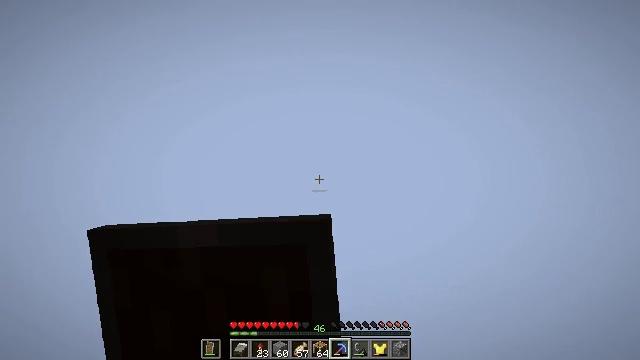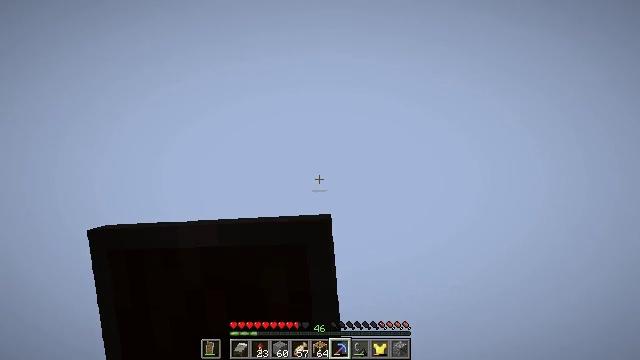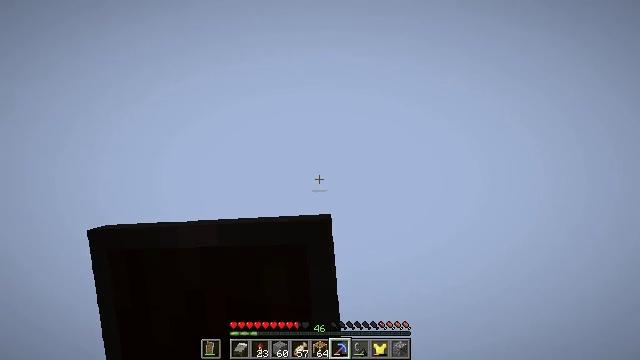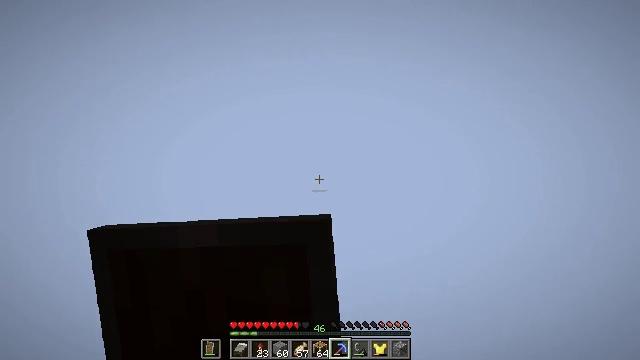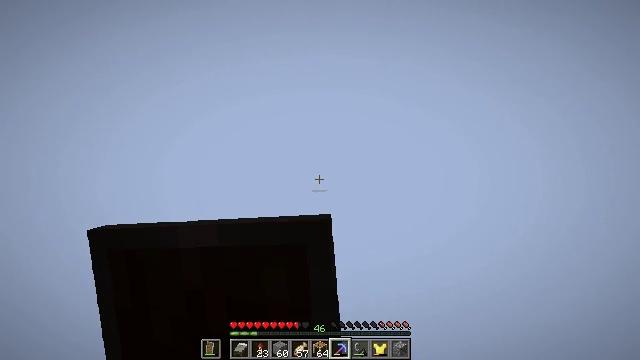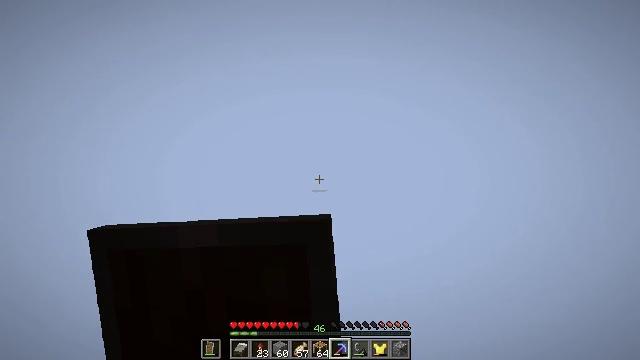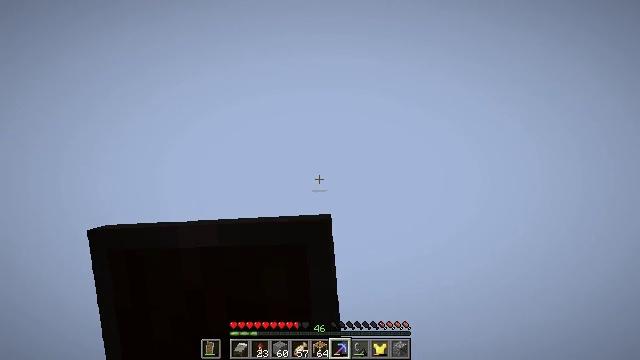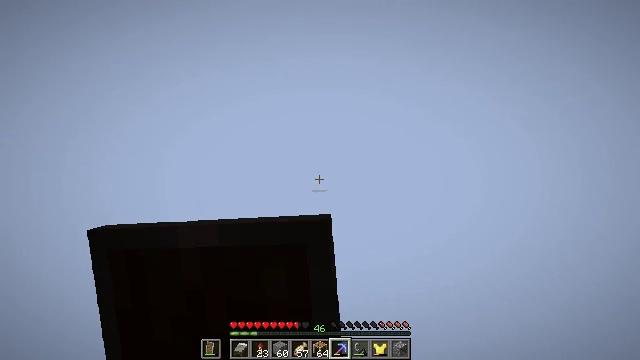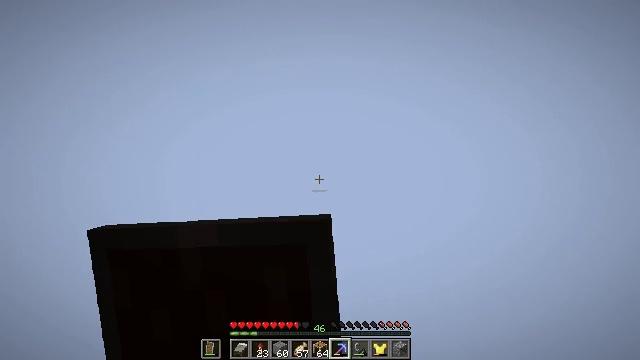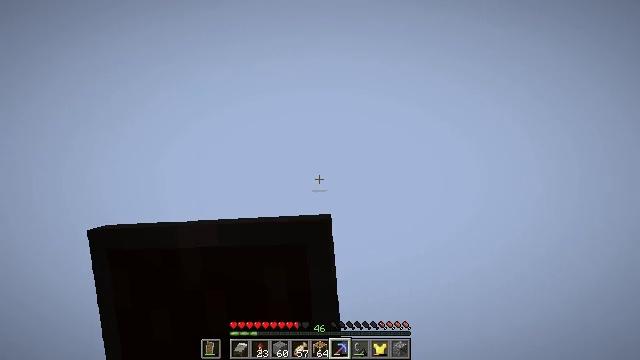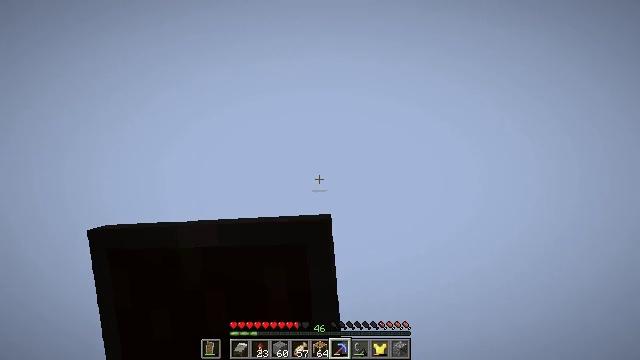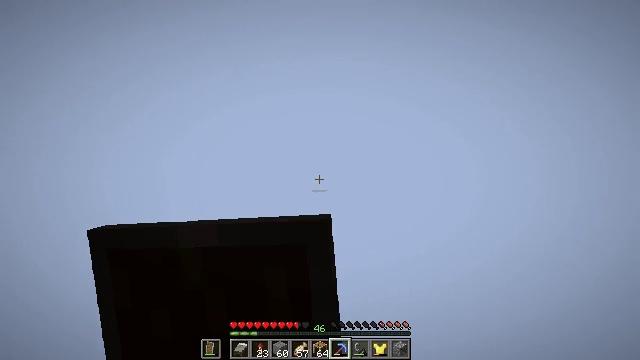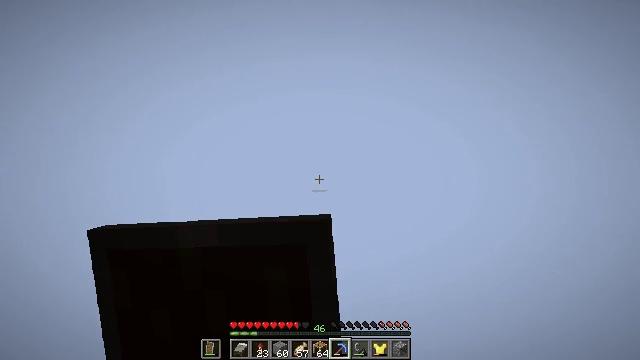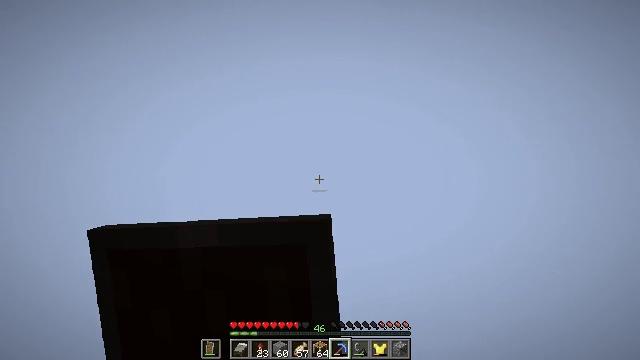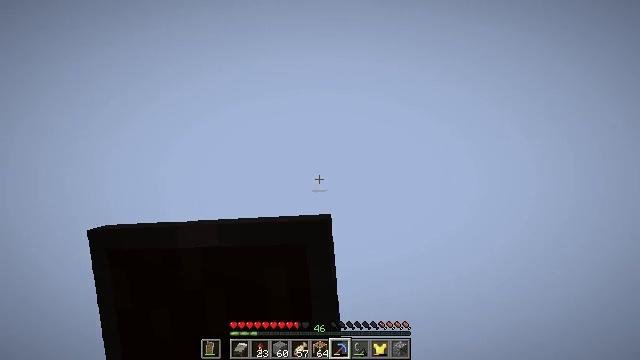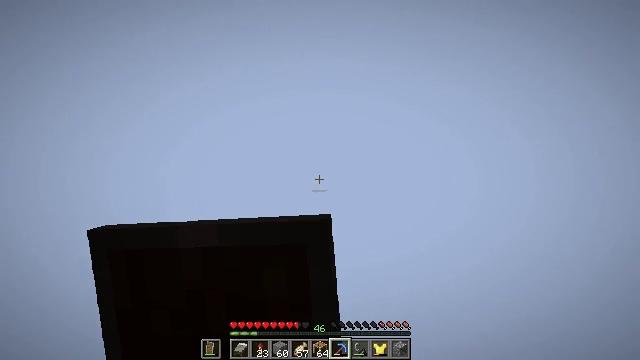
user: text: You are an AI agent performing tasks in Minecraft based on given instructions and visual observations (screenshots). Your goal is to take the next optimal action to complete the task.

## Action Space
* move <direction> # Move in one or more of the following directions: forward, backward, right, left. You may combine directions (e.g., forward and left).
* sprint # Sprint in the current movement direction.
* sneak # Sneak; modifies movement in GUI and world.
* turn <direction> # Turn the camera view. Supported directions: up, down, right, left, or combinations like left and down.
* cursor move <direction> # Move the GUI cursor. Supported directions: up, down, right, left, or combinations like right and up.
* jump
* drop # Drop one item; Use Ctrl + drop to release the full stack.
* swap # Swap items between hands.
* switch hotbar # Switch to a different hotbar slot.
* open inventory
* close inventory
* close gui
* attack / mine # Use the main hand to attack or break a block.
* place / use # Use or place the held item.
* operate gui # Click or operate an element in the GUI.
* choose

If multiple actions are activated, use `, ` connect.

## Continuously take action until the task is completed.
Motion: motion action
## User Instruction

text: Destroy the fire.
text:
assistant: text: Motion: no_op
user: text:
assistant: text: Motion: no_op
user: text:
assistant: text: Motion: no_op
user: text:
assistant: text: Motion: no_op
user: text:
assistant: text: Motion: no_op
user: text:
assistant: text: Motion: no_op
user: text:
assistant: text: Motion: no_op
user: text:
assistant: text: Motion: no_op
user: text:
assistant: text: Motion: no_op
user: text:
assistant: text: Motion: no_op
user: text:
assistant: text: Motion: no_op
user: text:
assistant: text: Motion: no_op
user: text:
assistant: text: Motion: no_op
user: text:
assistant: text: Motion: no_op
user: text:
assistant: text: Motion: no_op
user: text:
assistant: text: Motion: no_op
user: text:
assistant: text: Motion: no_op
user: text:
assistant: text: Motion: no_op
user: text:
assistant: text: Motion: no_op
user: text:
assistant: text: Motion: no_op
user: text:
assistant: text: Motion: no_op
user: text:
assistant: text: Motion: no_op
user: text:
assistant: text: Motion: no_op
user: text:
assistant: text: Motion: no_op
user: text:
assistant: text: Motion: no_op
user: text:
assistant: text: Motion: no_op
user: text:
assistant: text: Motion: no_op
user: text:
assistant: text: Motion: no_op
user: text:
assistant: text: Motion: no_op
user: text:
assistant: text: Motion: no_op